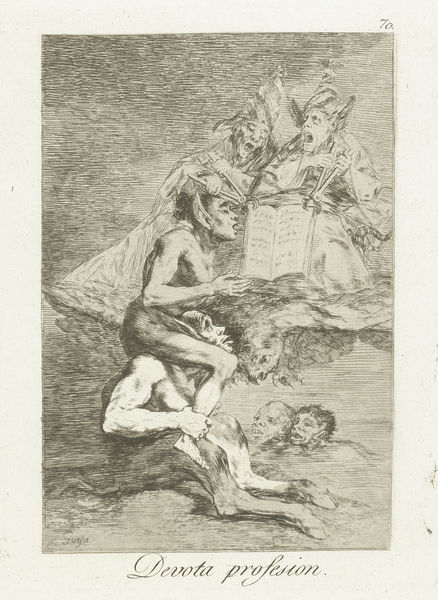
Titel: Vrome belijdenis
Künstler: Francisco José de Goya y Lucientes
Standort: Amsterdam
Institution: Rijksmuseum
Schlagwörter: vogel, wasser, ohren, hufe, spanien, papst, goya, zangen, buch, radierung, teufel, geier, eule, bock, bocksbeine, dämonen, sartyr, kisgoya, zeigenbeine